Question: Is it possible to set a min width for an OSX window to 320px?
The default min width in Safari is greater than this which makes it difficult to program with media queries and replicate on OSX. Please see my screenshot, which will make things clearer.
Incidentally if you are going to post techy answers (I assume someone will) please bear in mind I have no experience with backend code, the most I know is CSS / PHP / JS.
I don't mind getting my hands dirty, but the instructions need to be verbose :-)
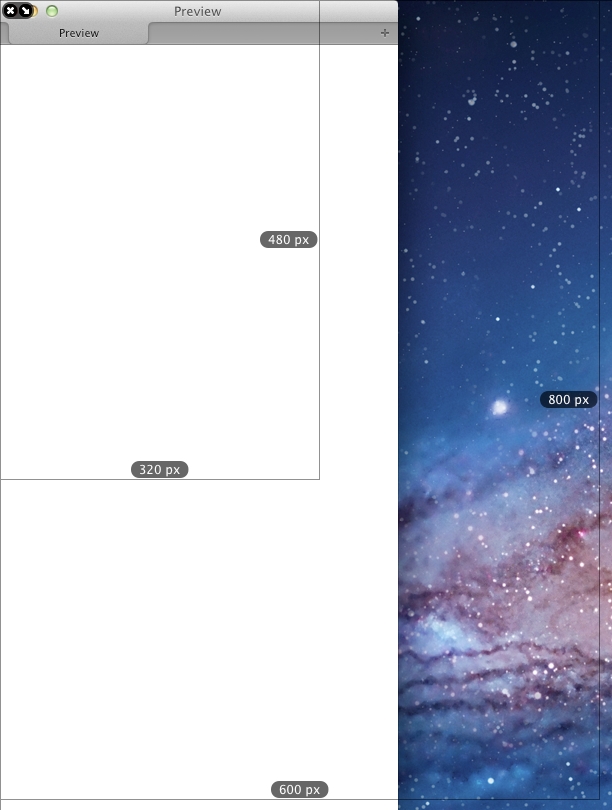
Answer: Taken from <URL> - worked for me in both chrome and safari on OS X
'''
var location = 'http://www.my-app-address.com'
javascript:open(location,'iPhone:portrait','innerWidth='+(320+15)+',innerHeight='+(480+15)+',scrollbars=yes');
'''
and for landscape:
'''
javascript:open(location,'iPhone:landscape','innerWidth='+(480+15)+',innerHeight='+(320+15)+',scrollbars=yes');
'''